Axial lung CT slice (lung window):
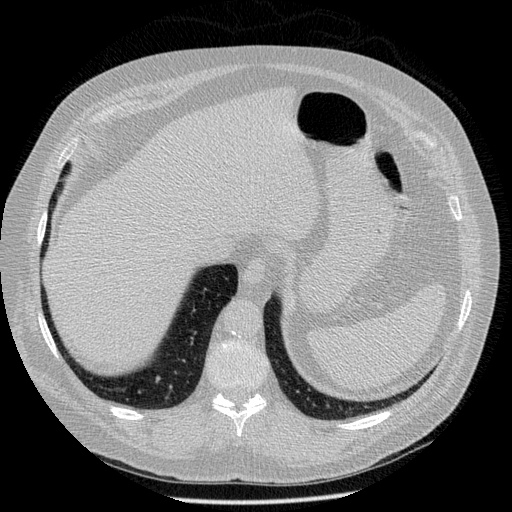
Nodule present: no